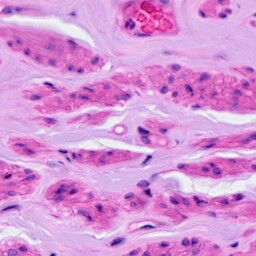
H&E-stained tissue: Ovarian